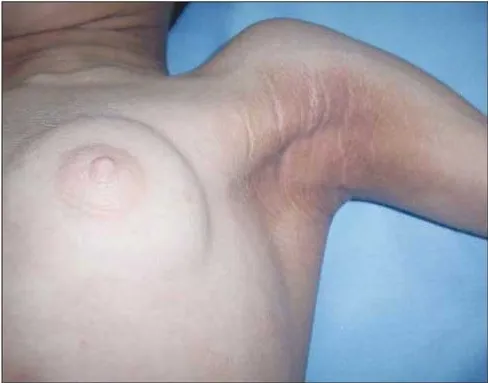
Note the acanthosis nigricans on the axilla and pseudothelarche.
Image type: medical_photograph (skin_photograph)